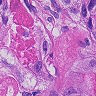
Metastatic tissue present: yes